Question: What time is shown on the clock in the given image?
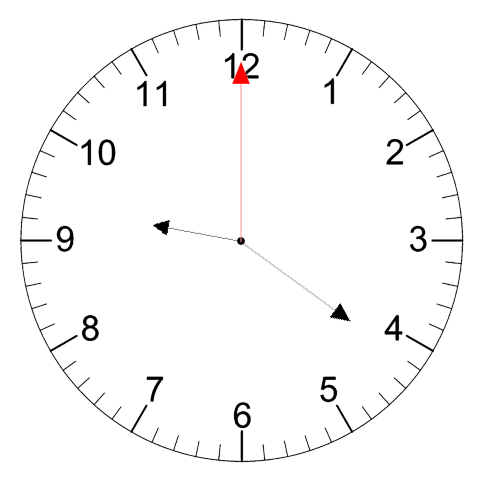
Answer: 09:21:00